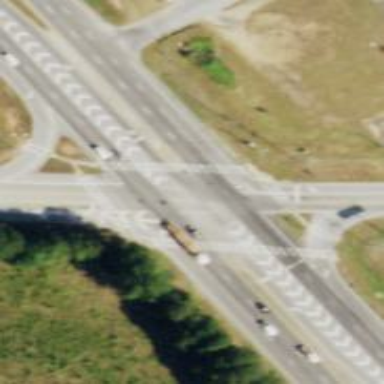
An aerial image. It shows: Asphalt road classified as trunk highway.